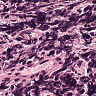
Metastatic tissue present: no